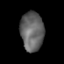
Tissue: prostate
Cell type: T cells
Senescence score: 0.3522
Nuclear area (px): 887
Mean DAPI intensity: 99.943